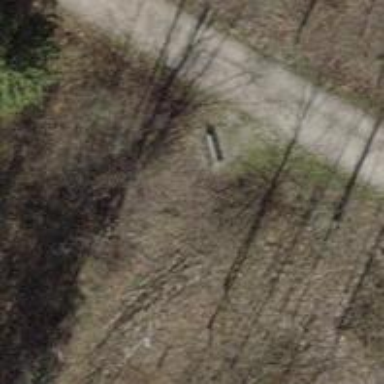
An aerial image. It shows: Bench.